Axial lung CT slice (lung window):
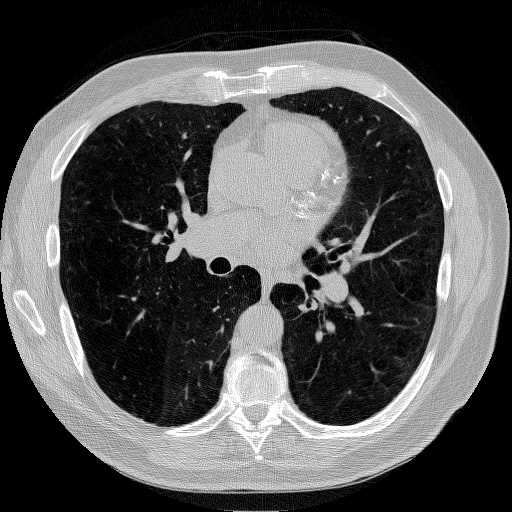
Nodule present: no